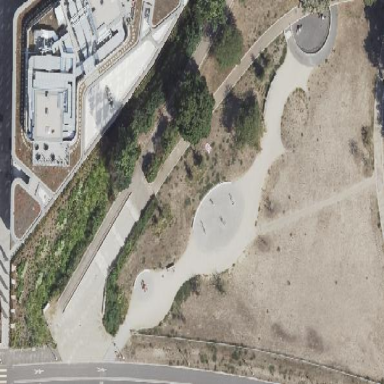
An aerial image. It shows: Paved fitness station area on leisure land.